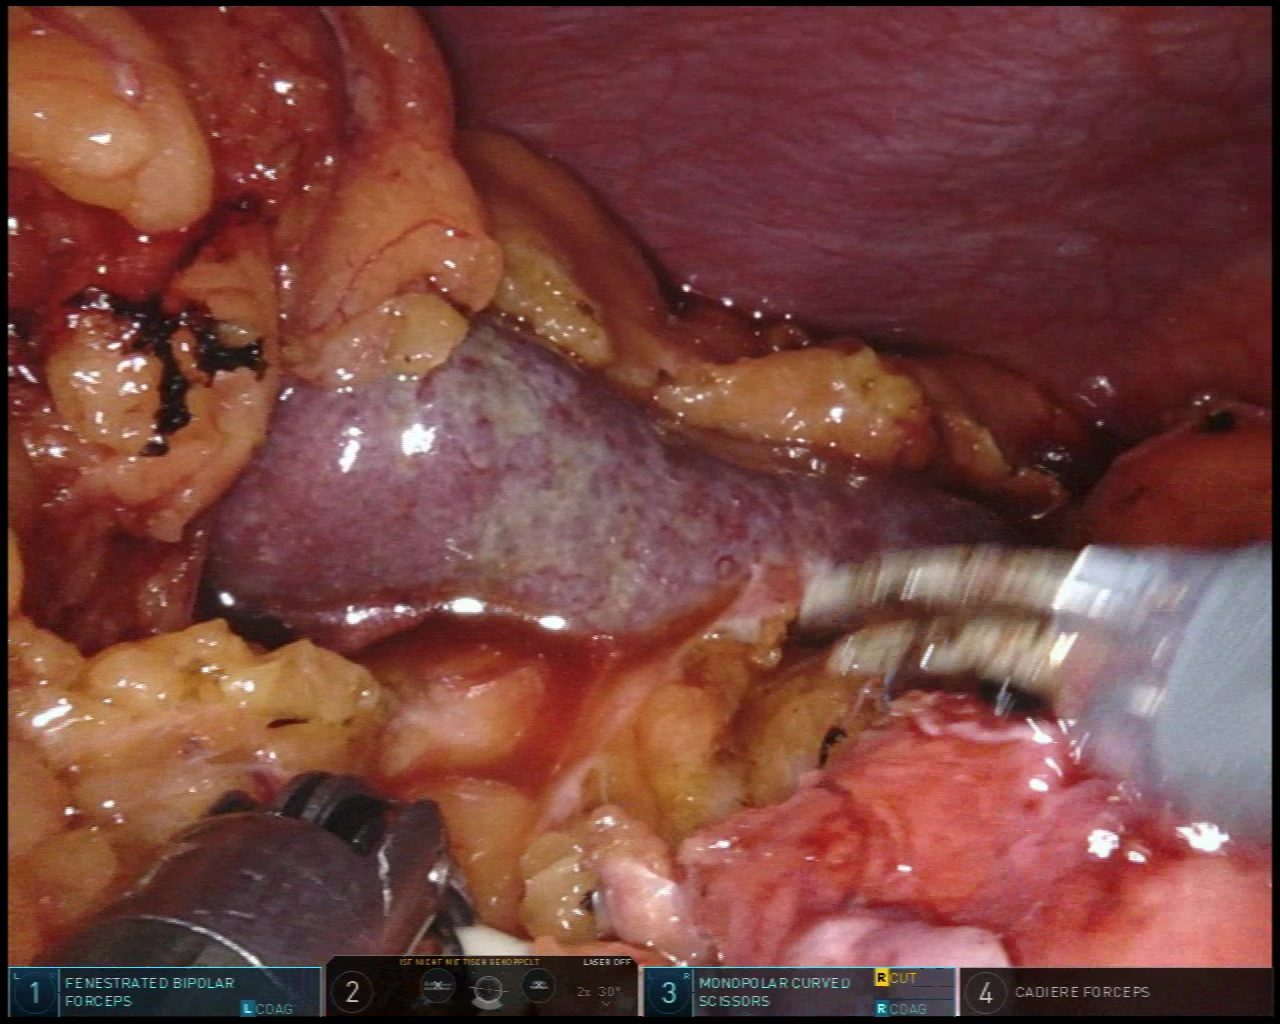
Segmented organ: spleen
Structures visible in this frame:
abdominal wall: yes
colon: yes
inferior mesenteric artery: no
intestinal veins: no
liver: no
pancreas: no
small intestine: no
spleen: yes
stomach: no
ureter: no
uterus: no
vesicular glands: no